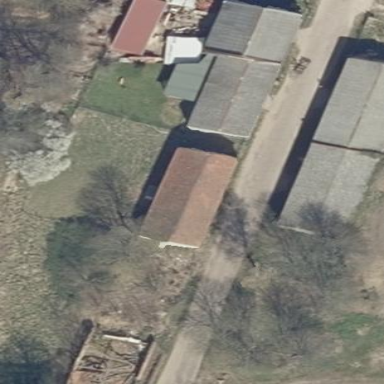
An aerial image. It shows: Barn.